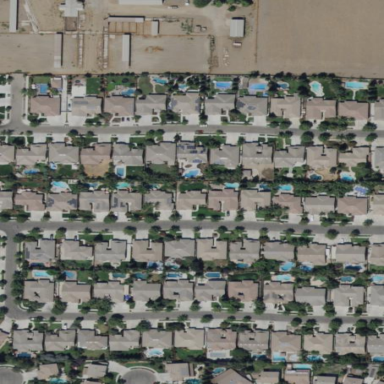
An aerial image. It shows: Residential neighbourhood consisting of single-family homes.